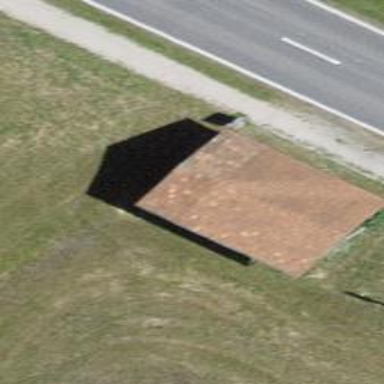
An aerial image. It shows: Rural barn.